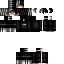
A male human skin with dark skin, wearing brown bald dressed in a black hoodie and black pants, featuring a closed mouth.